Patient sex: M
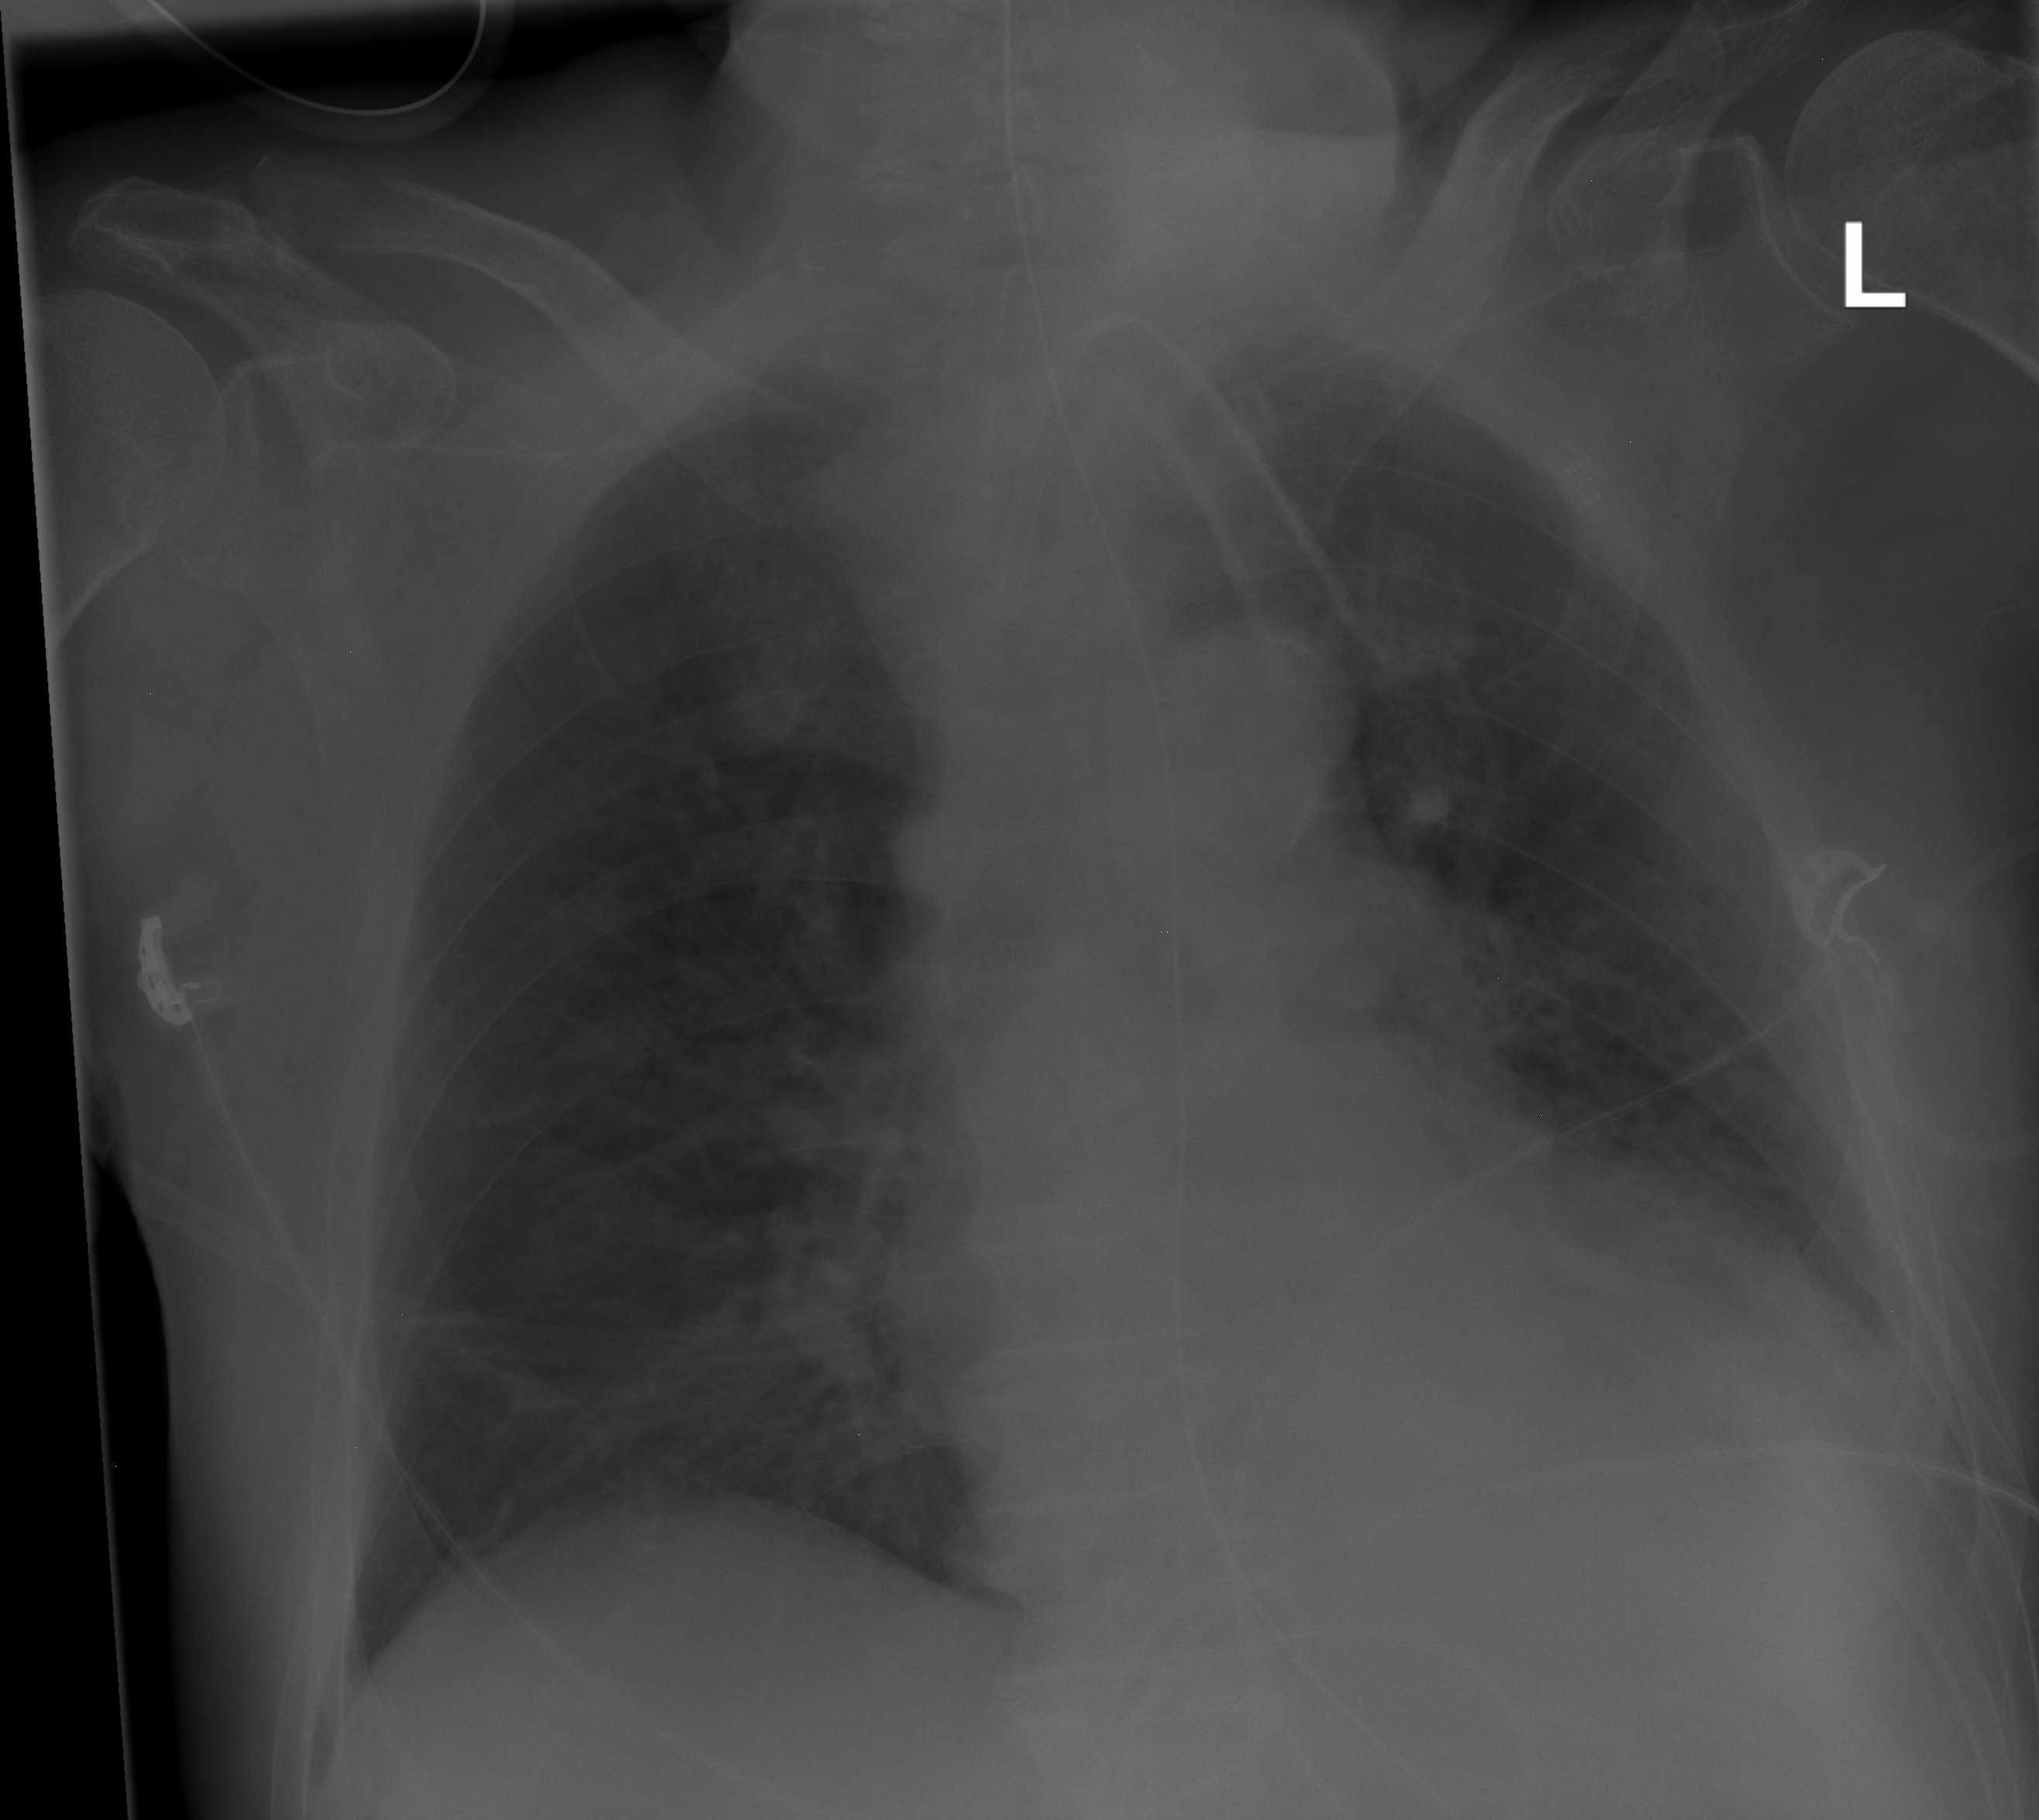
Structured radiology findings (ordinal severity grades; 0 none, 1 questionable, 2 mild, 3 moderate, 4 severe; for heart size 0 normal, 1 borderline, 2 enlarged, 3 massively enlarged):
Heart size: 2
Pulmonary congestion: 2
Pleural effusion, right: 0
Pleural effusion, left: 2
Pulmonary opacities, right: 0
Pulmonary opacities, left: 1
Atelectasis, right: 2
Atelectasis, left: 2